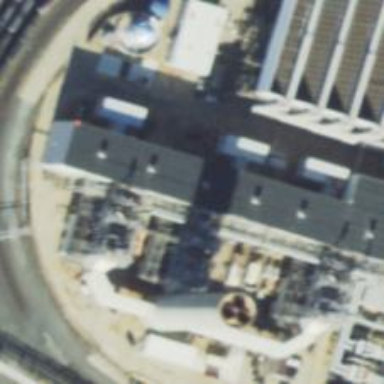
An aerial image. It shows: Gas turbine power generator.